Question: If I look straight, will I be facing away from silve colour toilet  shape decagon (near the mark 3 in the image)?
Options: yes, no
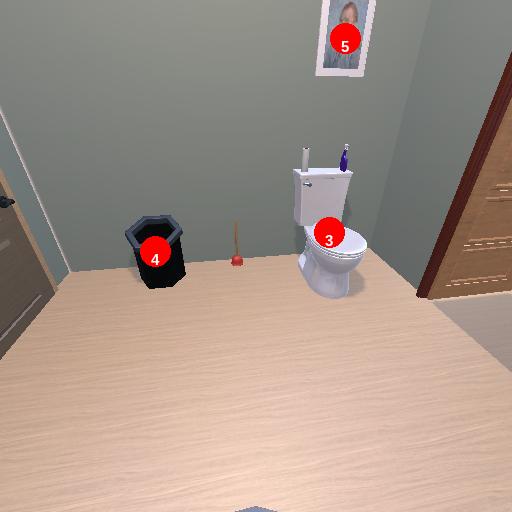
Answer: yes